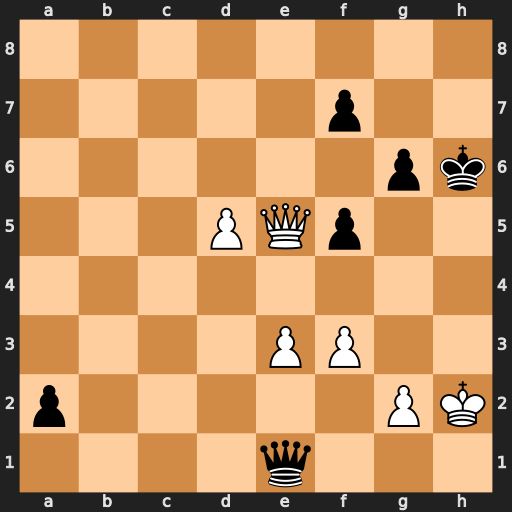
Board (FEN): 8/5p2/6pk/3PQp2/8/4PP2/p5PK/4q3
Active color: w
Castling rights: -
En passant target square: -
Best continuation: Qh8+ Kg5 f4+ Kg4 Qh3#